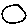
Label: circle